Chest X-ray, PA view. Patient: 56 years old, sex F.
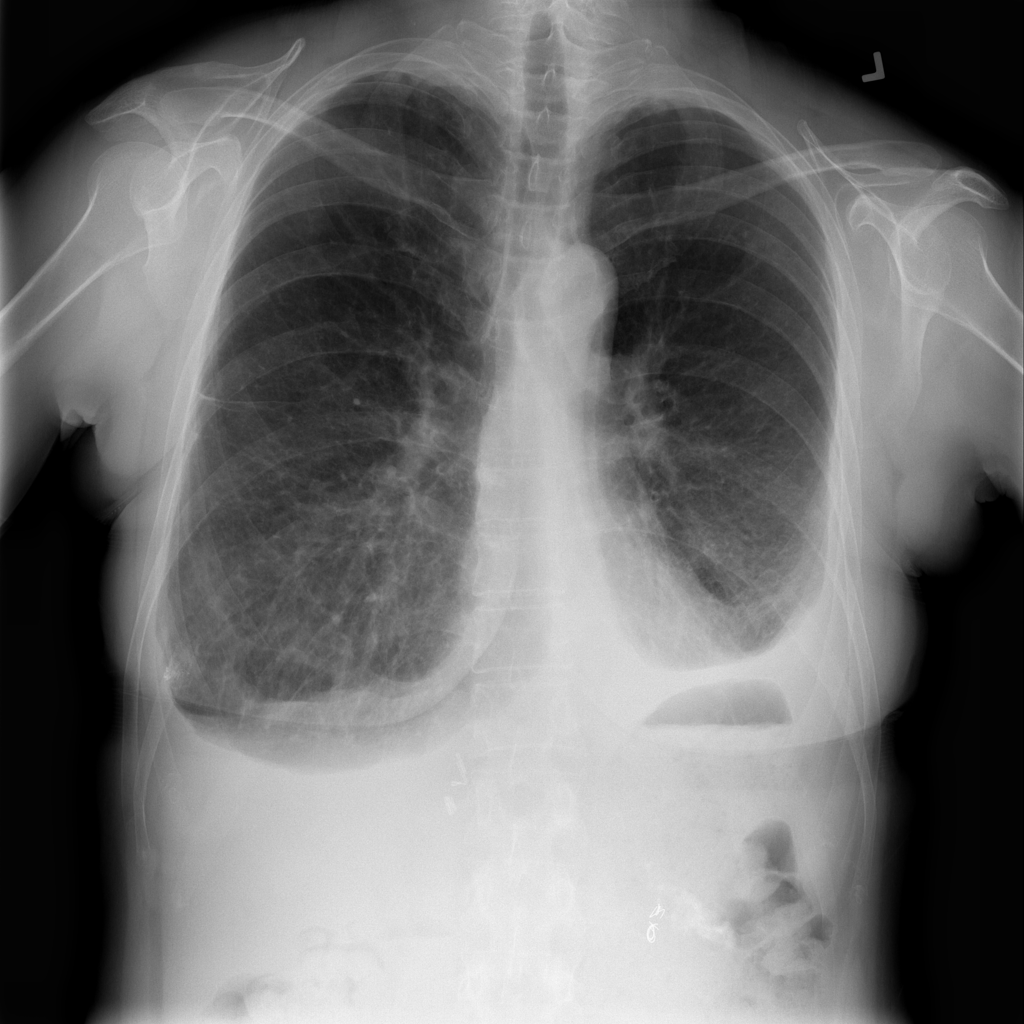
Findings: No Finding